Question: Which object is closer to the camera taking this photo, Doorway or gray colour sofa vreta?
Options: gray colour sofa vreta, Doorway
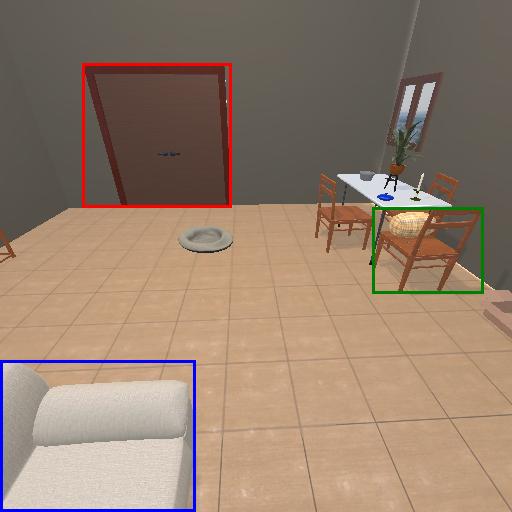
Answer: gray colour sofa vreta